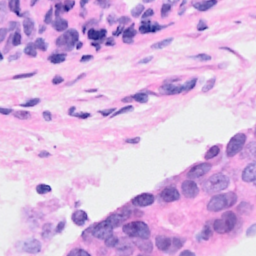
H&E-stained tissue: Breast